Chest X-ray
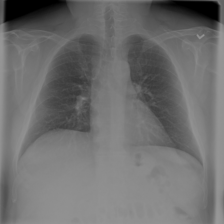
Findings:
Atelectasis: negative
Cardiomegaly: negative
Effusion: negative
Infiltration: negative
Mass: negative
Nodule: negative
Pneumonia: negative
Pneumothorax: negative
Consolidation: negative
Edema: negative
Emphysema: negative
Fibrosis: negative
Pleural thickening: negative
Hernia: negative